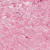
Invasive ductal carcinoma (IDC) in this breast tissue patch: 0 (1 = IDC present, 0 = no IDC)